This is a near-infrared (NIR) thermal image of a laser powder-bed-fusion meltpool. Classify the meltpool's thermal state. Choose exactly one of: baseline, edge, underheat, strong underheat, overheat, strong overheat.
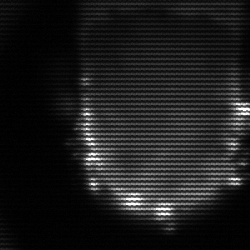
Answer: baseline